Question: I am using haystack for search. I need to allow the user to add additional data to search entries after a search and so I believe I need to use the search results in a formset or list of forms.
For example when search for food I would be able to add the serving size:

How can I accomplish this?
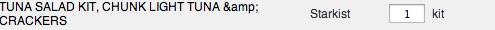
Answer: Your question does not contain enough information for a detailed answer but based on the information you've given I would suggest you take a look at creating unbound forms using the Django <URL> and populating them with data.
You can then use these populated forms in the way you requested.
I'll give you some example code to get you started:
'''
def _create_form_instances(self, model_name=None, exclude=None):
"""Creates an form instance for the provided model_name"""
for content_type in self.content_types:
if model_name == content_type._meta.object_name:
form = modelform_factory(content_type, exclude=exclude)
return form
#The following code comes from a different function:
unbound_form = self._create_form_instances(
model_name=item._meta.object_name,
exclude=('page', 'content_html'))
instance_to_form_mapping = {'content': item.content}
bound_form = unbound_form(instance_to_form_mapping)
'''